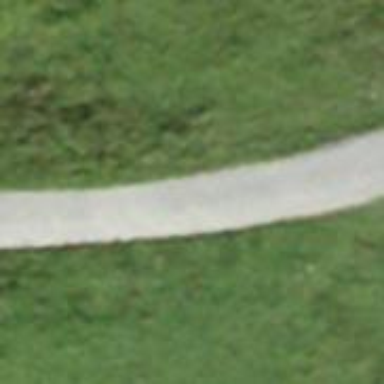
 categorized as unclassified. The road has grade1 tracktype."